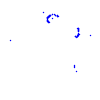
Particle: proton